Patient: sex F, age 65
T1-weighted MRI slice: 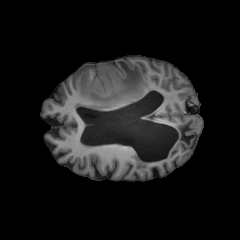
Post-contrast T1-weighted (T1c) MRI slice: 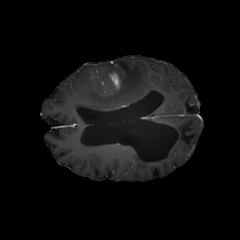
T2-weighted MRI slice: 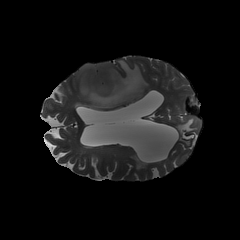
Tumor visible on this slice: yes
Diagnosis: Glioblastoma, IDH-wildtype
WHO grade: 4